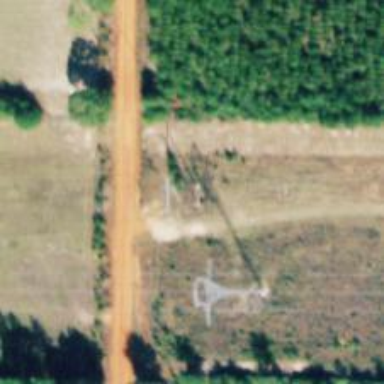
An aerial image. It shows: H-frame power tower design.